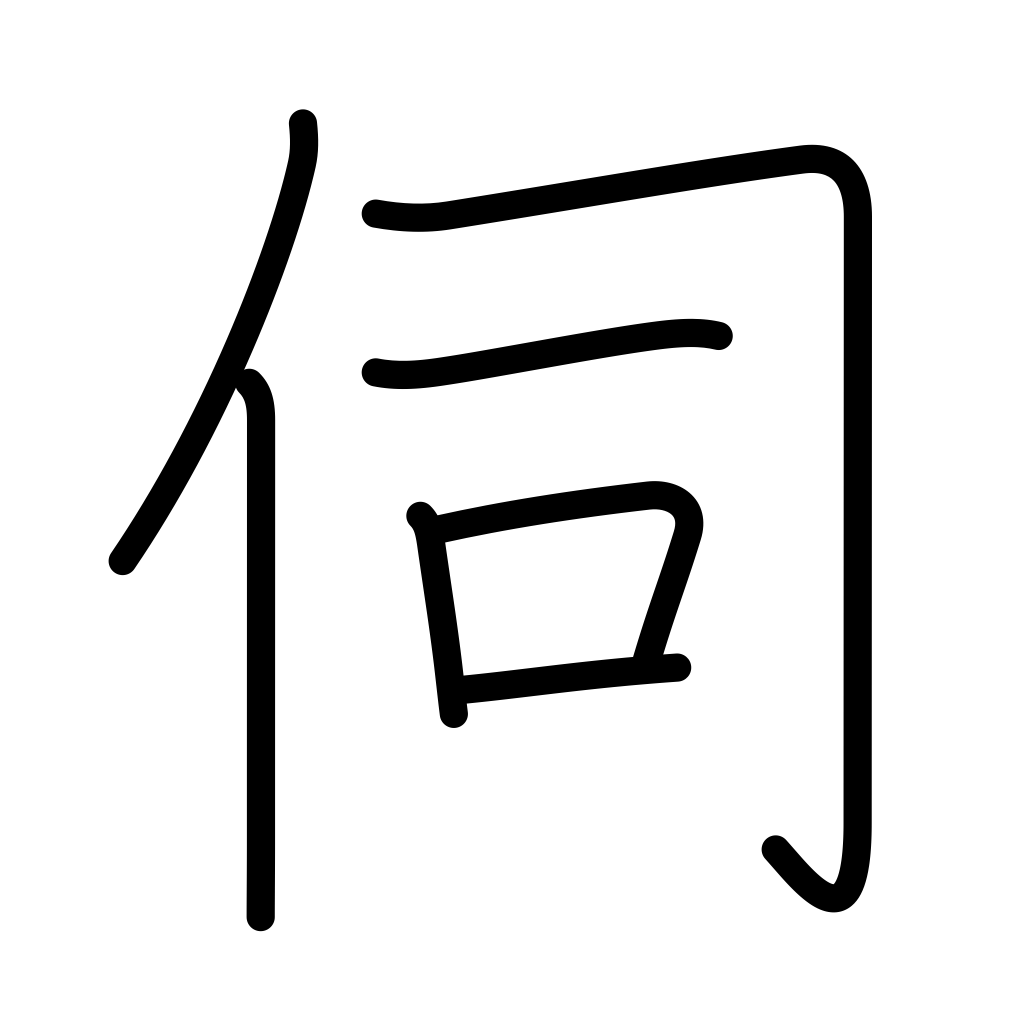
Meaning: pay respects, visit, ask, inquire, question, implore